Question: Xcode is telling me that '8 views are vertically ambiguous', but it's not pointing to which view controller in my storyboard is actually causing the problem. I've clicked the warning message which just takes me to the storyboard and tried expanding all 20 something view controllers in the document outline, and none are showing that little warning indicator.

How can I determine the offending view controller?
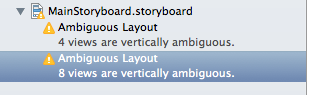
Answer: This might be a pretty ugly way of figuring out what views are causing the warnings but I was having the same problem. What I did was in the Issue Navigator, right click on the warning and click "reveal in log". In the log, xcode gave me the warning statements followed by a semicolon and a value. Then I opened the storyboard in TextEdit to see the XML of the storyboard. I searched the values and found that they were ID numbers for views in the storyboard. From there I was able to figure out what views in what view controllers caused the problems. Hope that helps.